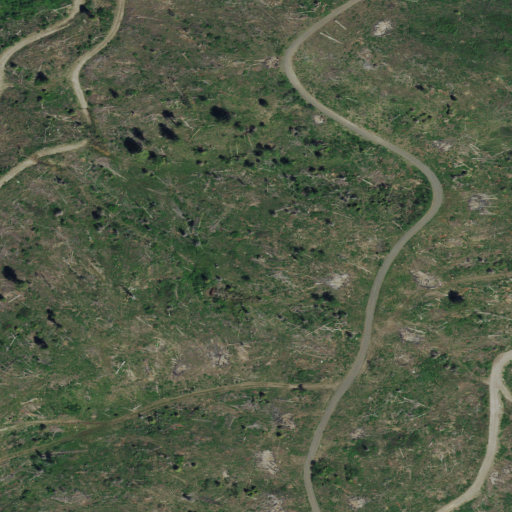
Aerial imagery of mountains in Idaho named North Fork Range containing evergreen forest, shrub, and grassland